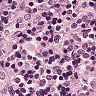
Metastatic tissue present: no